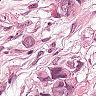
Metastatic tissue present: yes